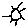
Label: sun